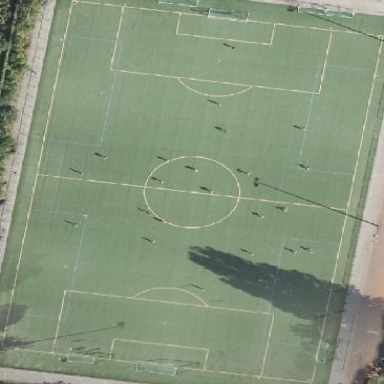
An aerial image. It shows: Artificial turf soccer pitch for leisure activities.